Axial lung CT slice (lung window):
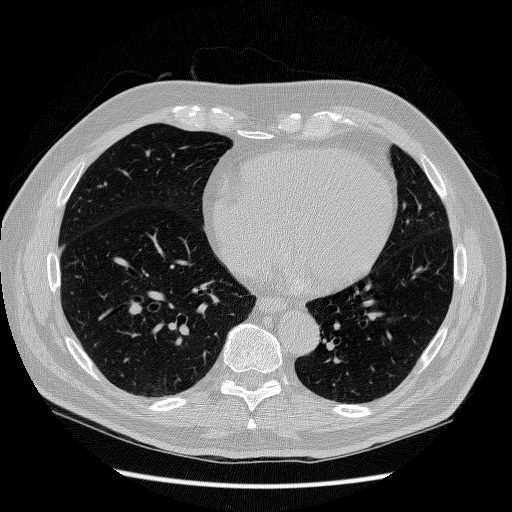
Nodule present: no